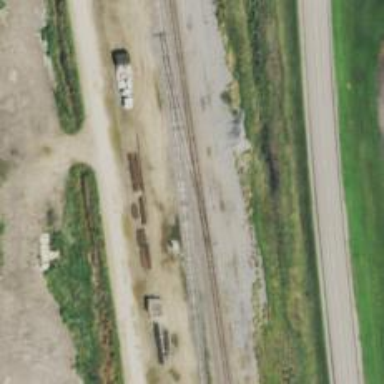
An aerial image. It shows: Railway siding for service.